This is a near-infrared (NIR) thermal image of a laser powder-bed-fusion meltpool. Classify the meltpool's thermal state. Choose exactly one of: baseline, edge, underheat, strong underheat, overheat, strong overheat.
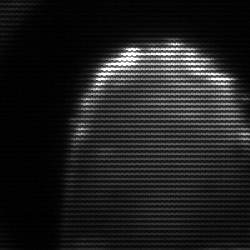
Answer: edge